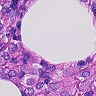
Metastatic tissue present: yes